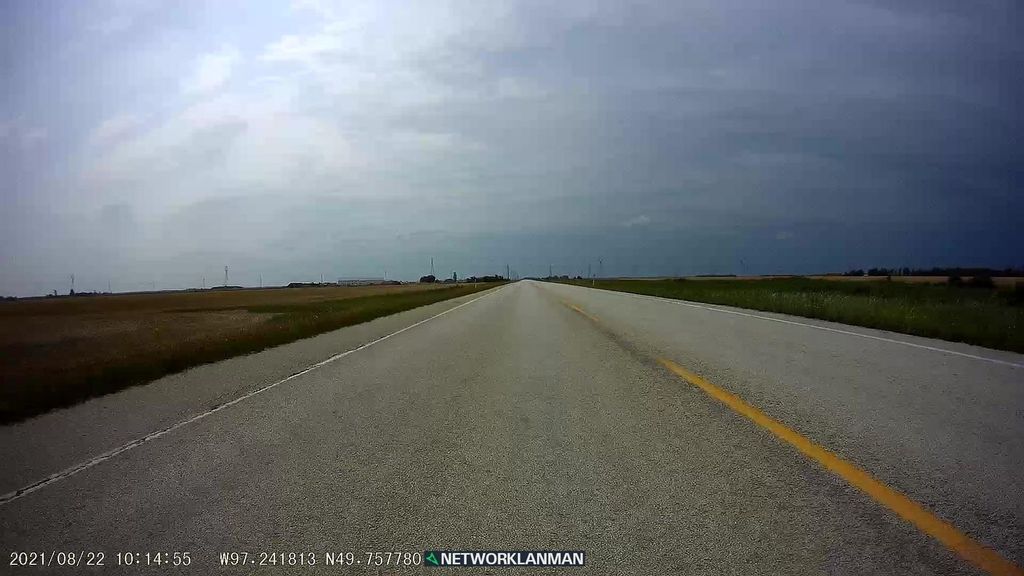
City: winnipeg